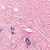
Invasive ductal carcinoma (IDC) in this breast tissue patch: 0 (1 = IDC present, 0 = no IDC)